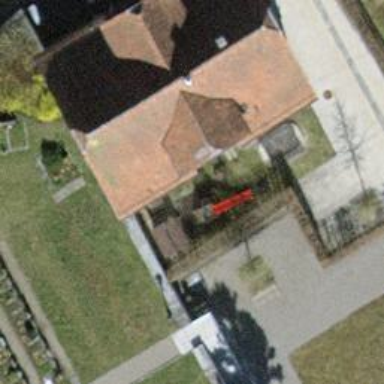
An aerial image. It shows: Red bench.